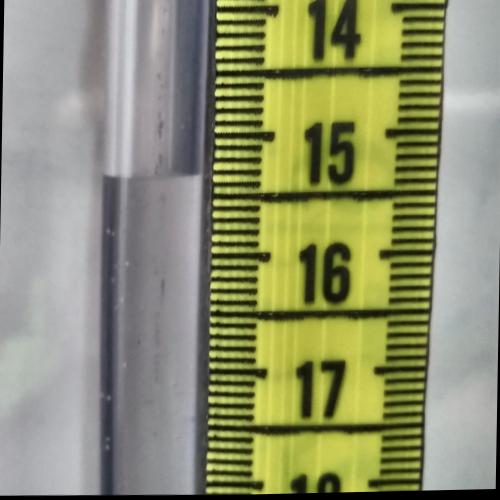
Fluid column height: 15.3 cm